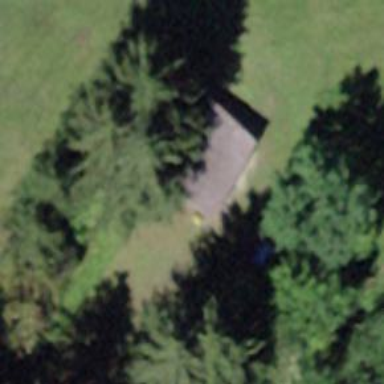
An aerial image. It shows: Shed building.